七年级 · 度量几何学
如图, 当风车的一片叶子 $A B$ 旋转到与地面 $M N$ 平行时,叶子 $C D$ 所在的直线与地面 $M N$ $\qquad$ , 理由是 $\qquad$ .

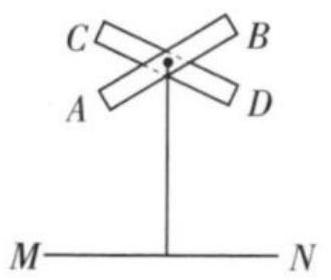
答案: 解【答案】相交; 过直线外一点有且只有一条直线与这条直线平行

解: 当风车的一片叶子 $A B$ 旋转到与地面 $M N$ 平行时, 叶子 $C D$ 所在的直线与地面 $M N$ 相交,理由是过直线外一点有且只有一条直线与这条直线平行.